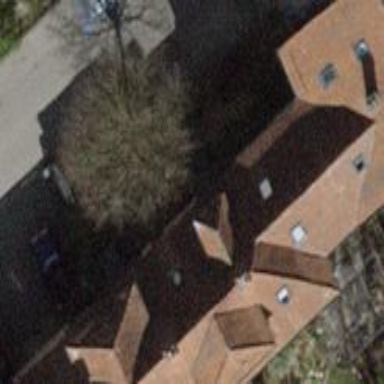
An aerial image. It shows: Building with tiled roof.